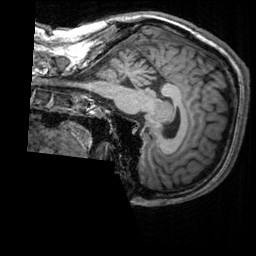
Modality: T1w
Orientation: sagittal
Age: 38
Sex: male
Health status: healthy
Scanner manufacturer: siemens
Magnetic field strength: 3 T
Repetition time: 2.3 s
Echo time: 0.00303 s